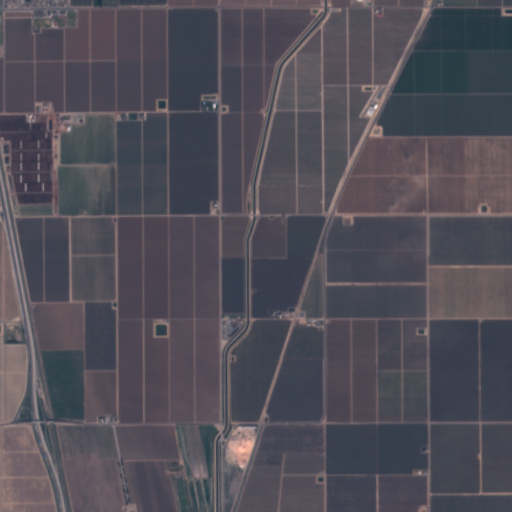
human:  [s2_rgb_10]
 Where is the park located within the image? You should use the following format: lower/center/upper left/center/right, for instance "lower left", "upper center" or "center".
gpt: The park is located in the upper left of the image.
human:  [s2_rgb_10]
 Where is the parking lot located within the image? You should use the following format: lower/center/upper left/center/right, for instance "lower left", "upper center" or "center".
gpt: The parking lot is located in the upper left of the image.
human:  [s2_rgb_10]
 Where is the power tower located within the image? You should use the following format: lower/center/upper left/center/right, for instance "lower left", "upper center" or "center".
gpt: There is no power tower in the image.